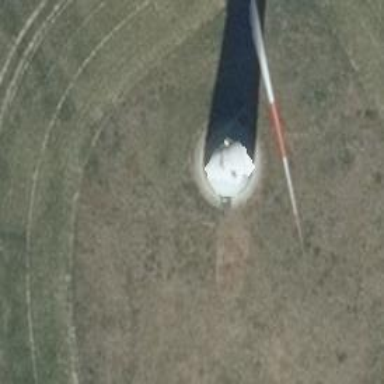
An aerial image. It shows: Wind generator in the form of horizontal axis wind turbine.